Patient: sex M, age 48
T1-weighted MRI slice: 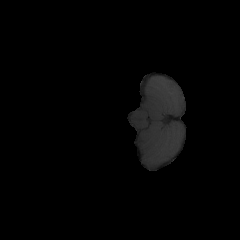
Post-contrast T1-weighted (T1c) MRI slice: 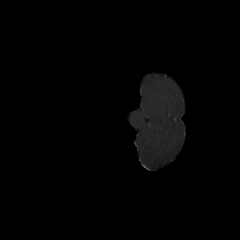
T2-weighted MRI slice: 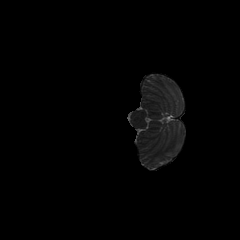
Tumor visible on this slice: no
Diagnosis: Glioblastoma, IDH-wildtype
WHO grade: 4